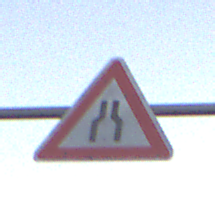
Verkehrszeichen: VerengteFahrbahn
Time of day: SunriseSunset
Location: Outdoor (Nature)
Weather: PartlyCloudy
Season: NotSpecified
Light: Natural